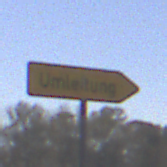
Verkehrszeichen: UmleitungswegweiserRechtsweisend
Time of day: Midday
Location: Outdoor (Nature)
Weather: Clear
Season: NotSpecified
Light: Natural